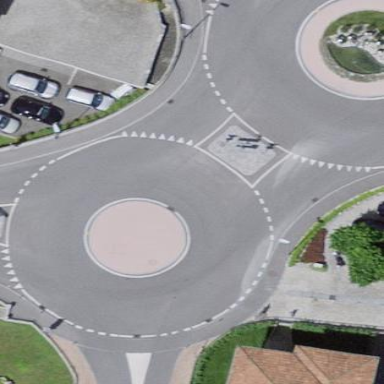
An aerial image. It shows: Tertiary road with asphalt surface leading to roundabout.